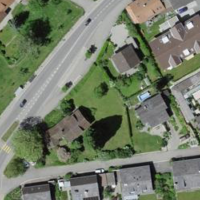
EUNIS habitat code: 55
Species observed at this site:
Echium vulgare